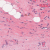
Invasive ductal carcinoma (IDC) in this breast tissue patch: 0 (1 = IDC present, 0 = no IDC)